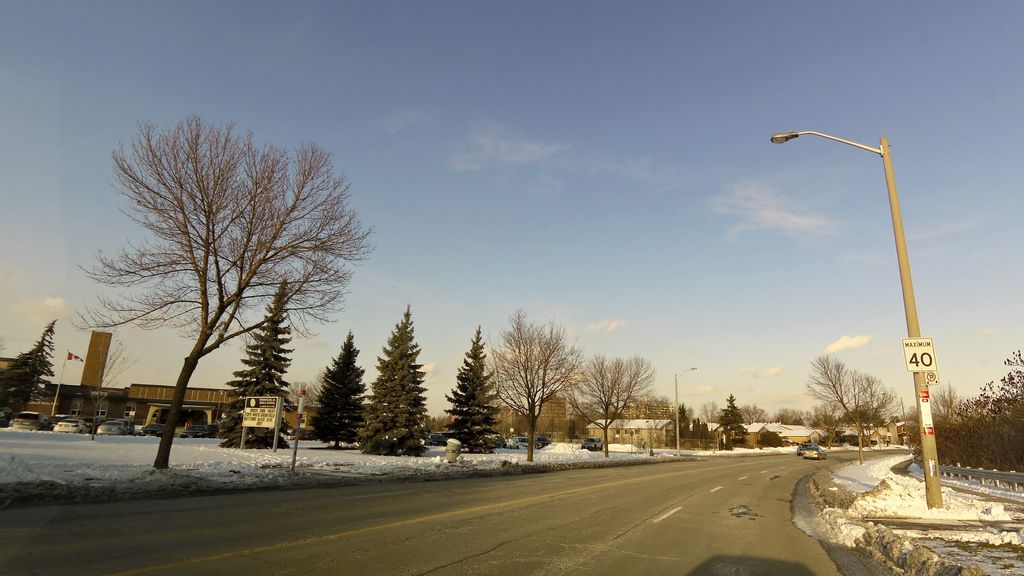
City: toronto